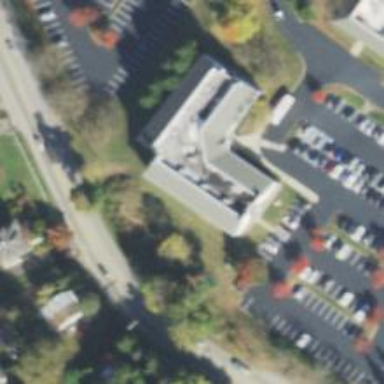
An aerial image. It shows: Commercial building.